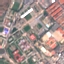
Land use / land cover class: Industrial